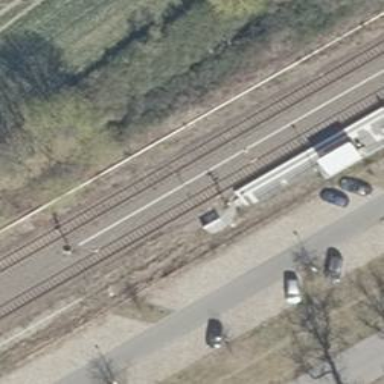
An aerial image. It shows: Platform edge at railway station.